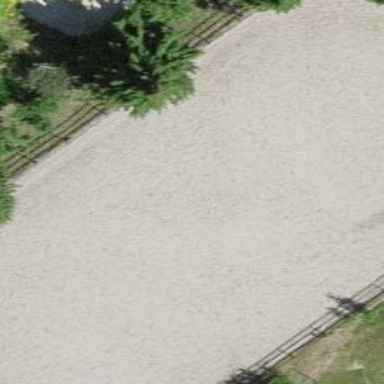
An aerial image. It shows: Equestrian pitch for leisure land sports.